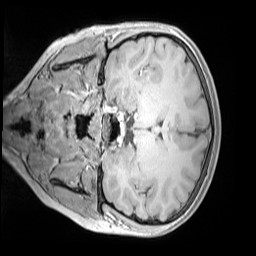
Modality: MP2RAGE
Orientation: coronal
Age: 10
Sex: female
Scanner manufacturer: siemens
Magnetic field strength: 3 T
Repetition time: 4 s
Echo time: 0.00303 s